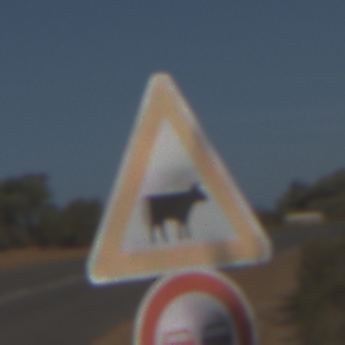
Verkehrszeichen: ViehtriebLinks
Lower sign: Ueberholverbot
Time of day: MorningAfternoon
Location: Outdoor (Nature)
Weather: Clear
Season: NotSpecified
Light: Natural